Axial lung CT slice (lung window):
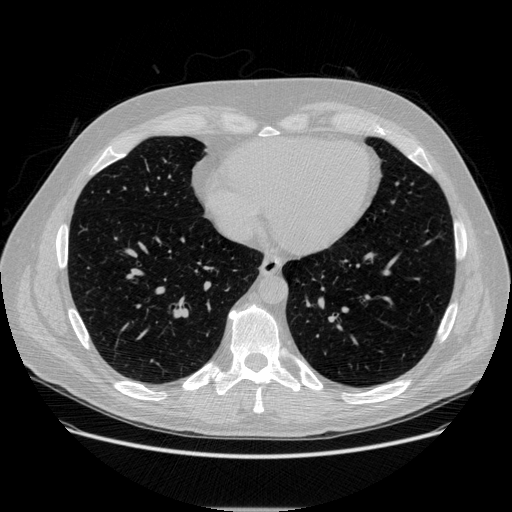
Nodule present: no